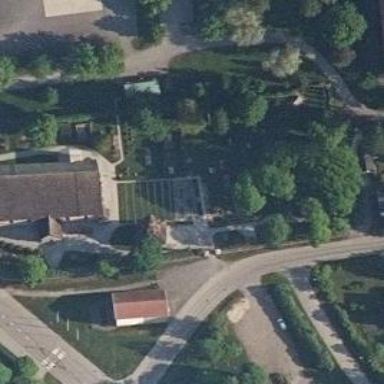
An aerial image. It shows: Historical site featuring war memorial.